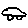
Label: car